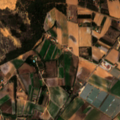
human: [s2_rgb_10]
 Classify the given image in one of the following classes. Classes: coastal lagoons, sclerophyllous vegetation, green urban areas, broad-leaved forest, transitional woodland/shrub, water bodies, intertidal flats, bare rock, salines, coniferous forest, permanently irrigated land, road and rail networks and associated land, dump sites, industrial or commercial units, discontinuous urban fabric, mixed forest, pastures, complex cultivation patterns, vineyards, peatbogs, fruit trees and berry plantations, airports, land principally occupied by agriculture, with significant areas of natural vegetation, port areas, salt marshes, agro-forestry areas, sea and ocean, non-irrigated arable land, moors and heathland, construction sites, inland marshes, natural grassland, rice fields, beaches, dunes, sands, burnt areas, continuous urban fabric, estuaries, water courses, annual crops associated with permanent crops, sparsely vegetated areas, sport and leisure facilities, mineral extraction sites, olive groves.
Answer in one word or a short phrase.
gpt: non-irrigated arable land, permanently irrigated land, sclerophyllous vegetation, transitional woodland/shrub, beaches, dunes, sands